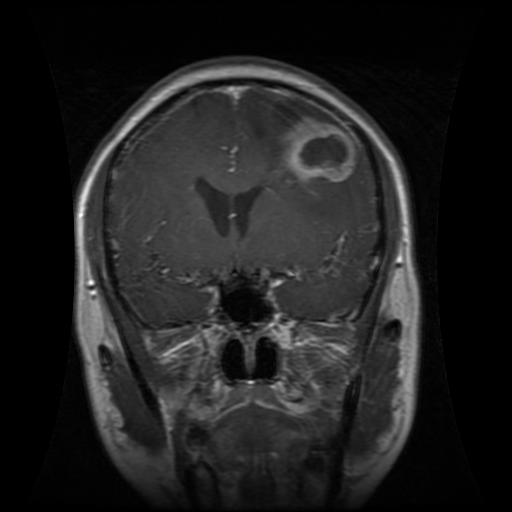
Label: glioma